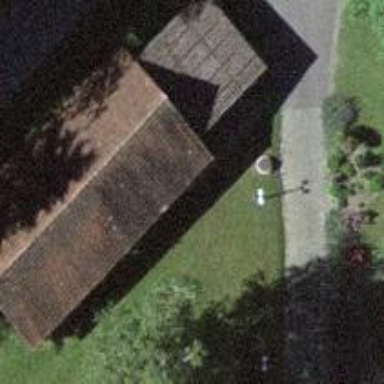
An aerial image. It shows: Rural barn.